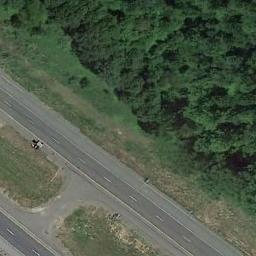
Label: freeway